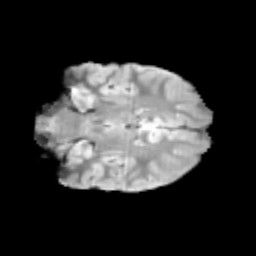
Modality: T2w
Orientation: coronal
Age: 9
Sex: male
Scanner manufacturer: siemens
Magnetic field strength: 3 T
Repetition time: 3.8 s
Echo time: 0.07 s